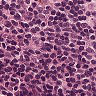
Metastatic tissue present: no